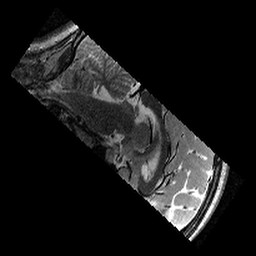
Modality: T2w
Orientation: sagittal
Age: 11
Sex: female
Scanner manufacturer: siemens
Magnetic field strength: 3 T
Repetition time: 9.23 s
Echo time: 0.067 s